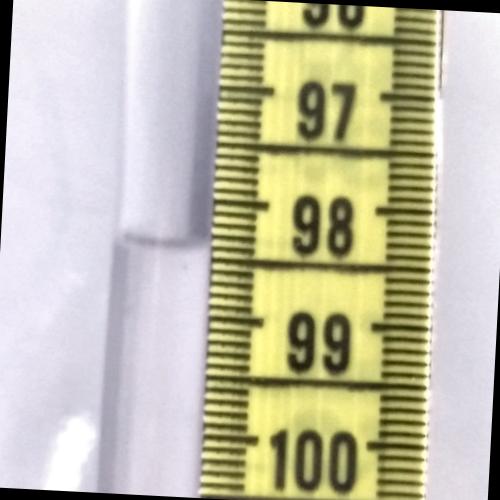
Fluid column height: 98.4 cm